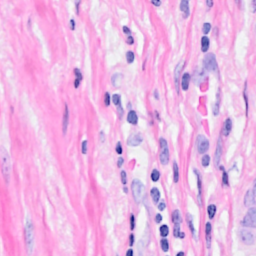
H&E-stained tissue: Breast